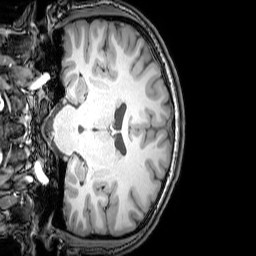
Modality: T1w
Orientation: coronal
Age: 21
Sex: male
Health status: healthy
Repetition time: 0.081 s
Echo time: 0.037 s